Question: I have a strange behavior on my c# code (asp.net code behind). I post here a screenshot of the watch window:

I have an object user that is null (as you can see) and the compare: user == null returns false. I don't understand why!
Is someone here that can explain why this happens?
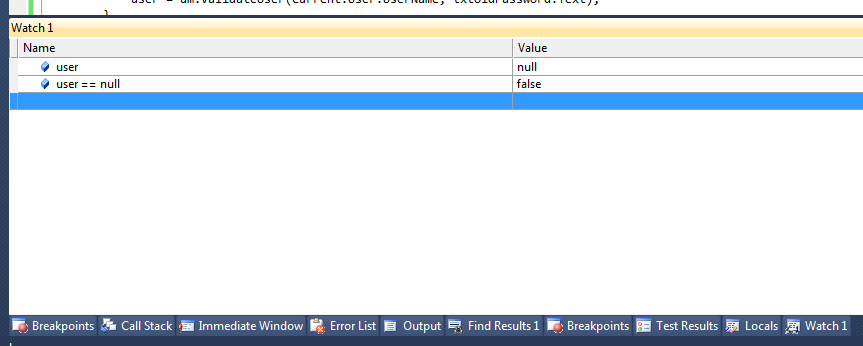
Answer: Well you can easily write your own class which would give that result:
'''
public class Evil
{
public static bool operator ==(Evil lhs, Evil rhs)
{
return false;
}
public static bool operator !=(Evil lhs, Evil rhs)
{
return false;
}
}
'''
We're only guessing, at the moment... but that explains the symptoms.
(I've just tried overriding ToString, and I can't get the desired output.)